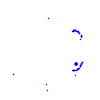
Particle: kaon